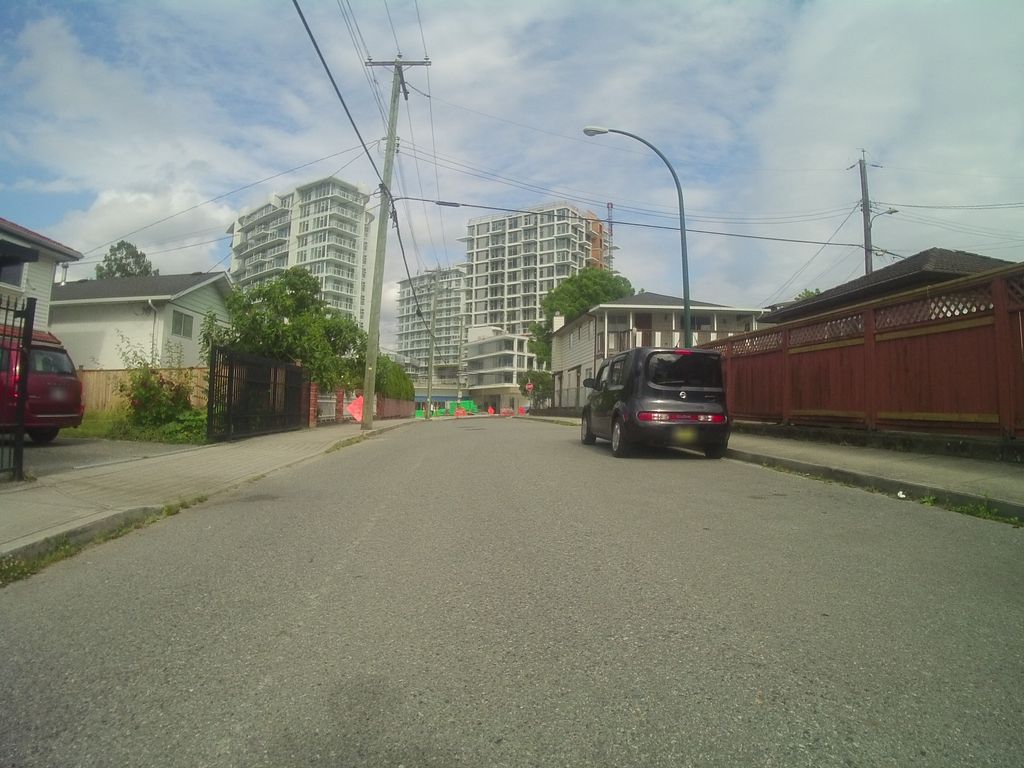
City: vancouver